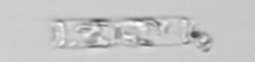
Label: Cerataulina_pelagica